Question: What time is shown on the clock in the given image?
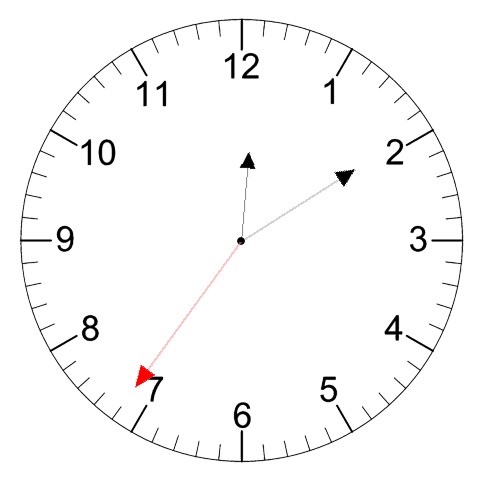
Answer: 12:09:36